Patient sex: M
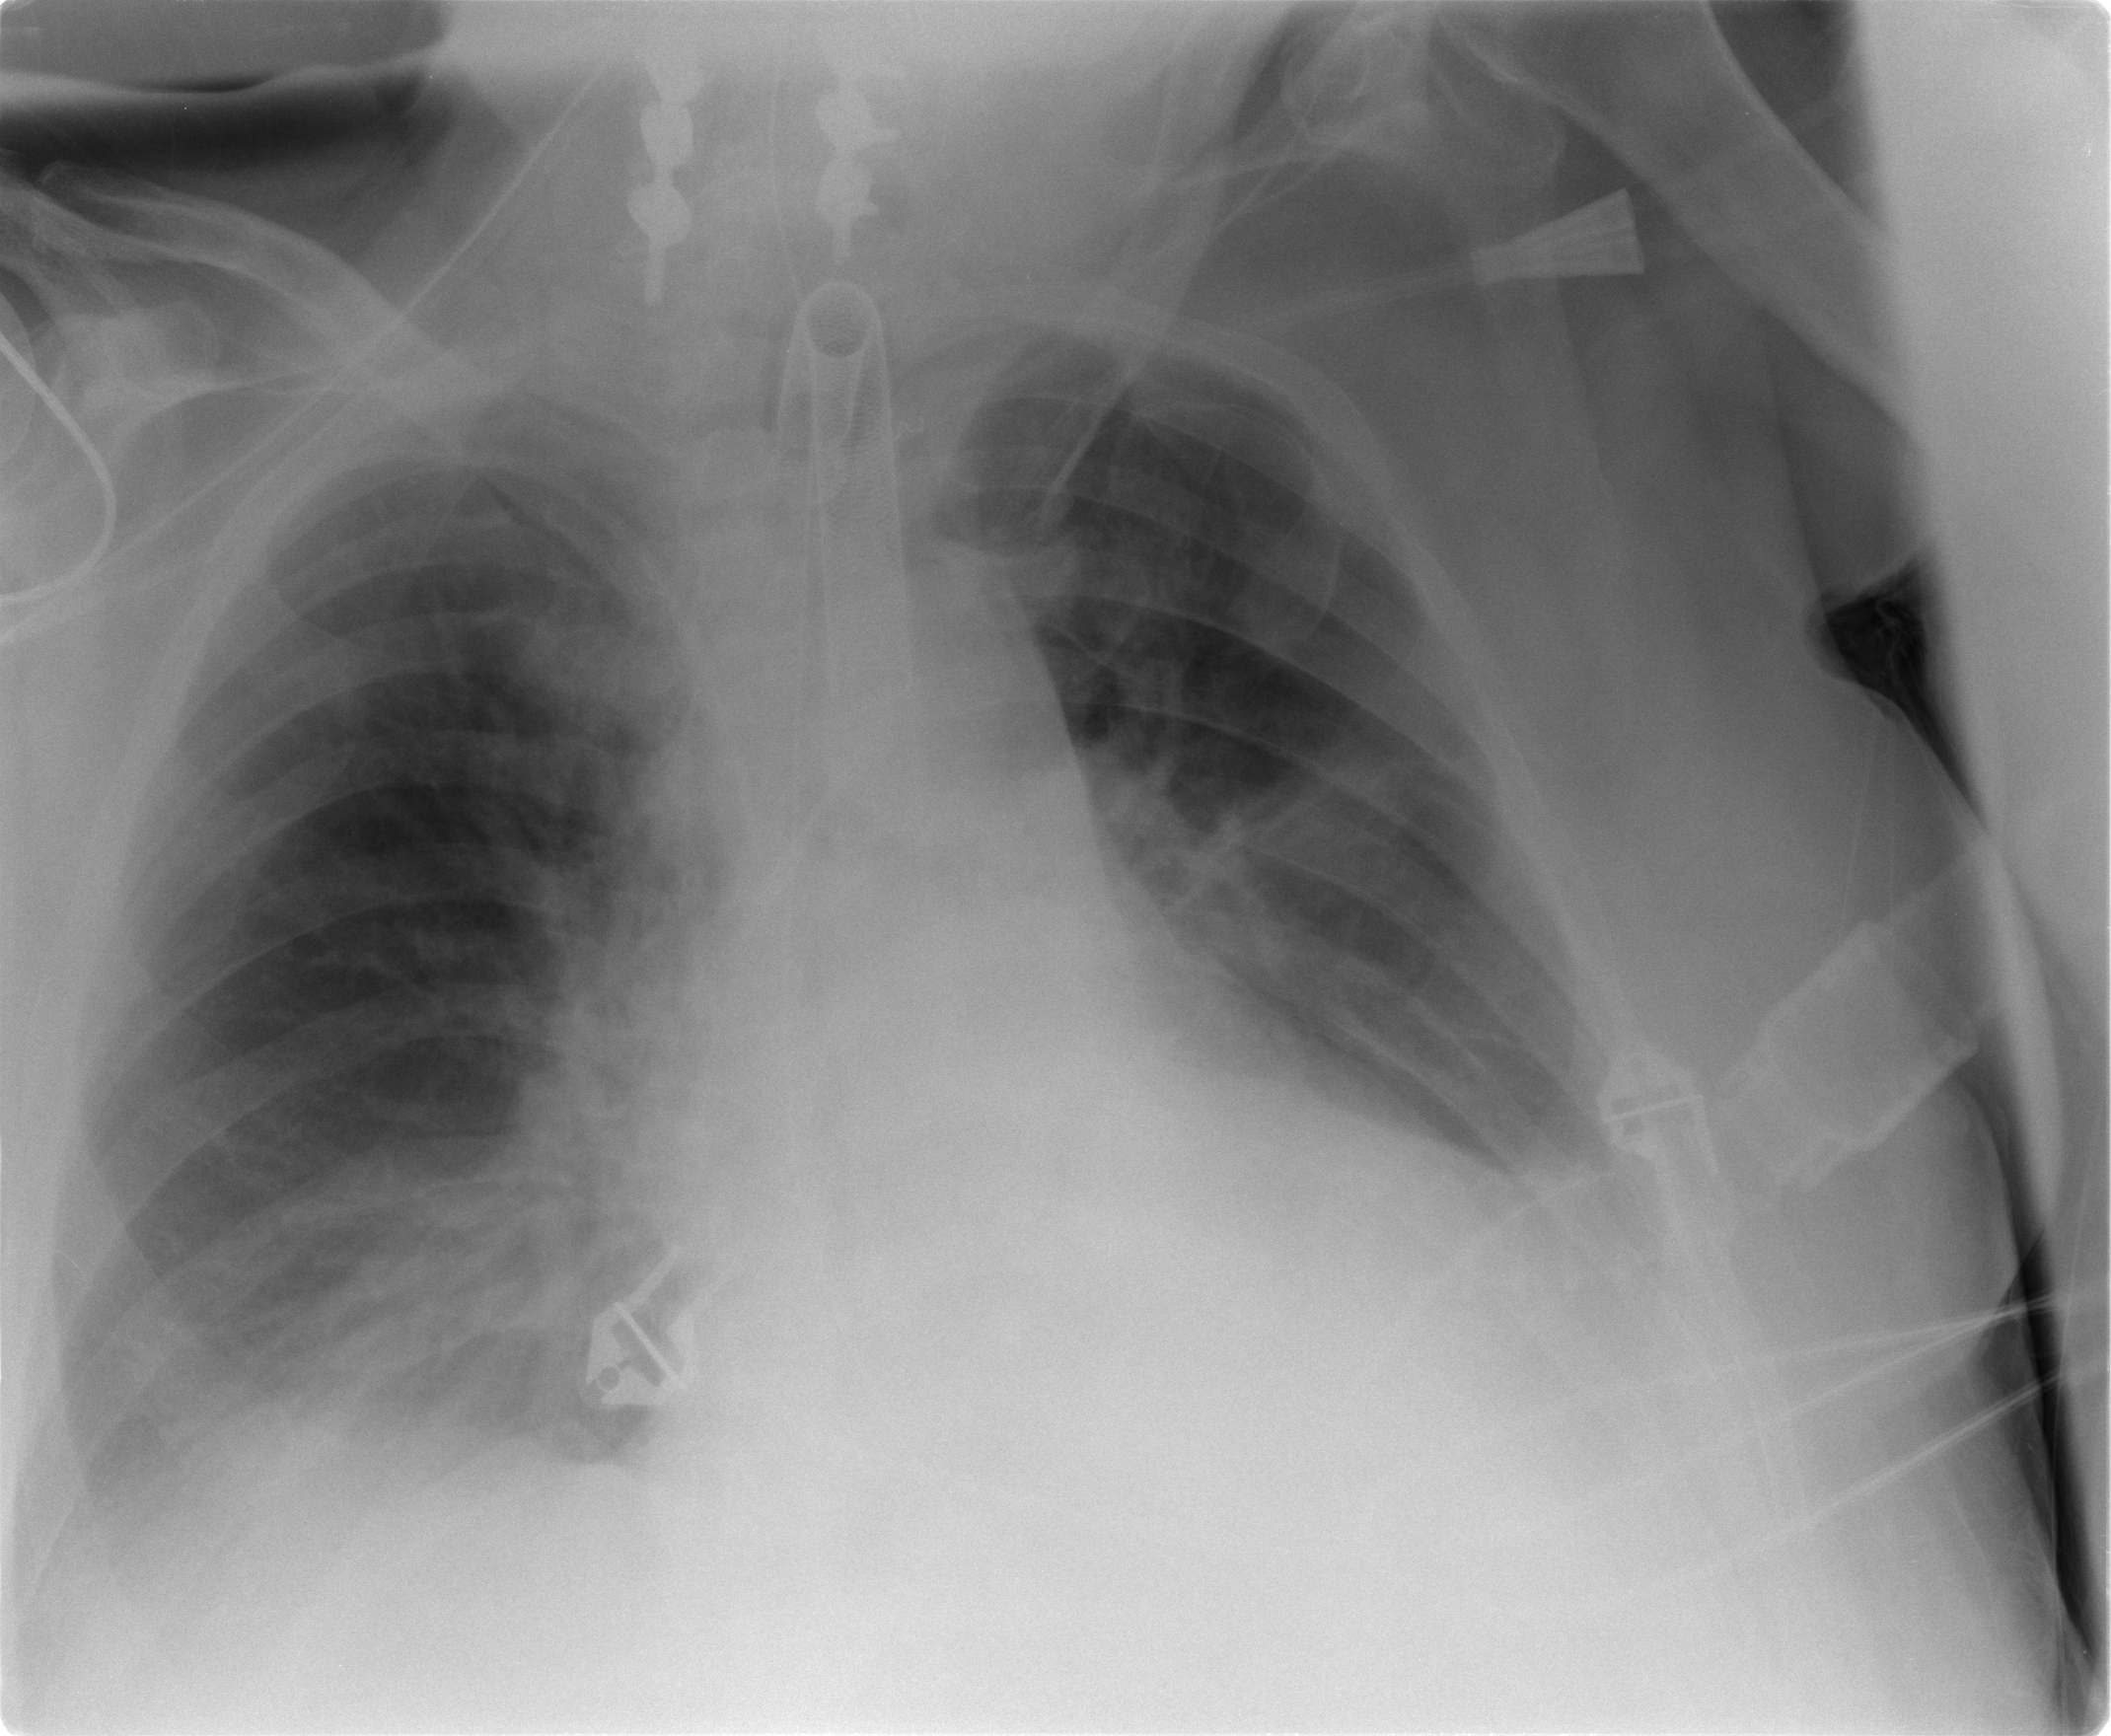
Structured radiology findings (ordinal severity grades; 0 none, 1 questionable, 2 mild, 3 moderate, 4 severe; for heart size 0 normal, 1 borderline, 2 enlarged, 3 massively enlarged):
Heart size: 2
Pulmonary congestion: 0
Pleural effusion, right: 1
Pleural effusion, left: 2
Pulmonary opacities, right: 0
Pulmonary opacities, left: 2
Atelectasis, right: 2
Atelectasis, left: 2